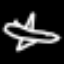
Label: airplane